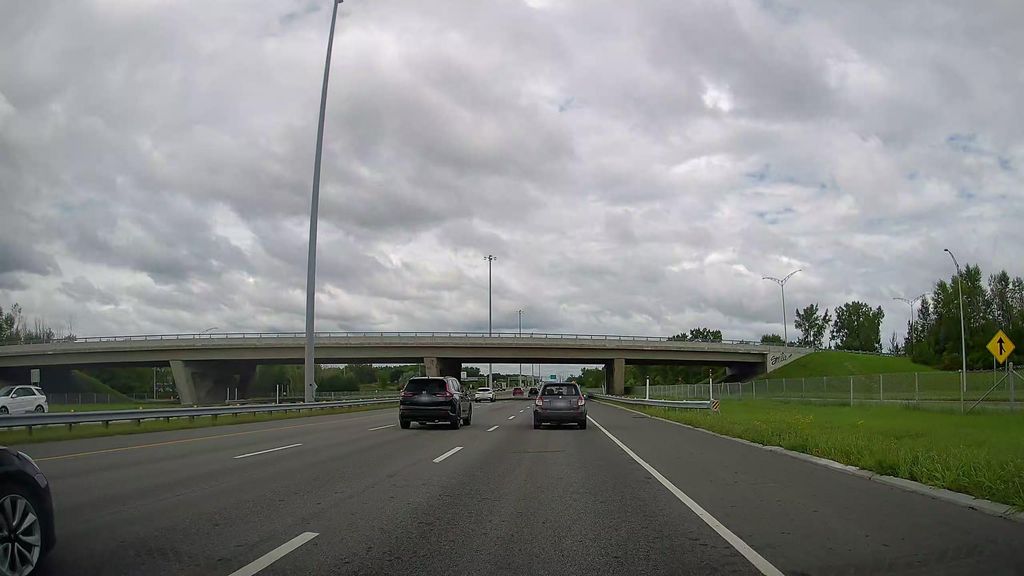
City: montreal